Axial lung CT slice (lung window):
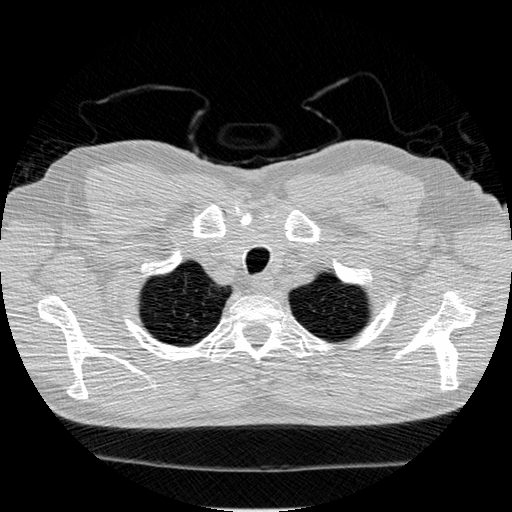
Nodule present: no